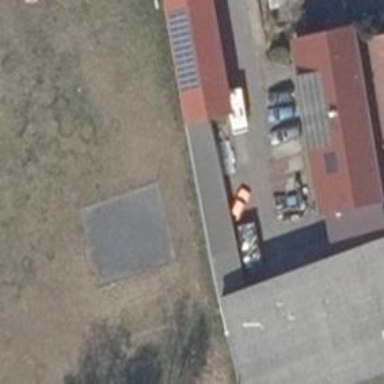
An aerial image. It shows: Car repair shop.